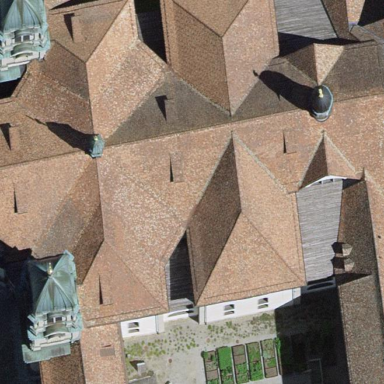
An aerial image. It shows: Building with roof tiles. The roof has equal hipped shape.